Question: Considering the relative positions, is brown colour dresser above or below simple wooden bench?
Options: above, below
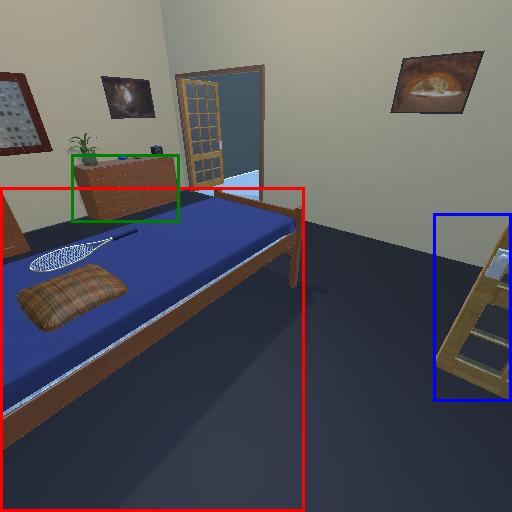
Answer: above